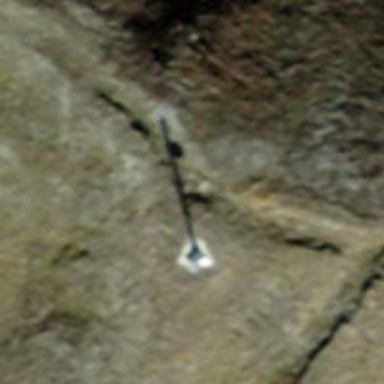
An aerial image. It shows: Antenna.